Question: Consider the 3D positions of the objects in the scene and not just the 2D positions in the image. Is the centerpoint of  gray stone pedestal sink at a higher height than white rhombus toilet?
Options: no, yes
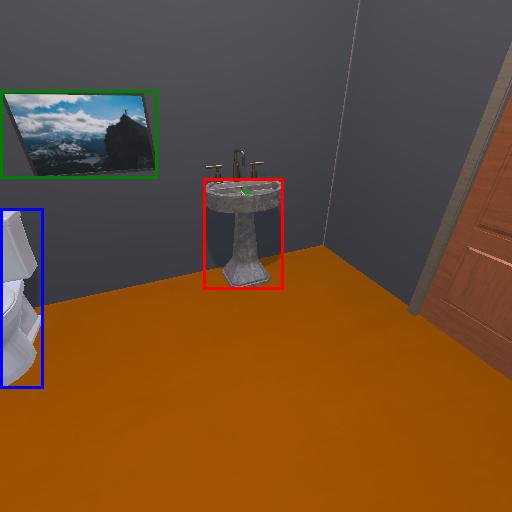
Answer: no